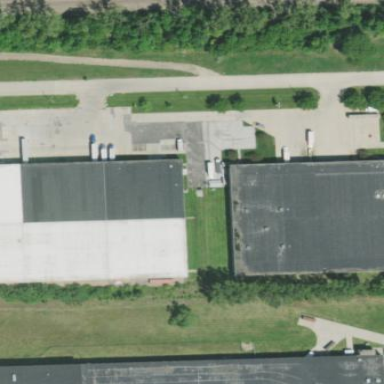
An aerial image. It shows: Warehouse.